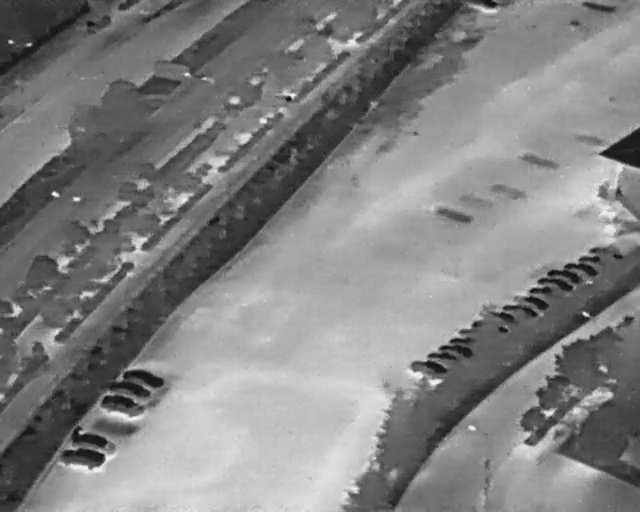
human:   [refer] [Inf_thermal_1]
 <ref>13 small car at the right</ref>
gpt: <box>[[93, 45, 95, 52, 22], [92, 48, 93, 53, 22], [89, 48, 91, 56, 22], [87, 50, 88, 57, 22], [85, 51, 87, 59, 22], [83, 53, 85, 59, 3], [82, 54, 84, 62, 23], [80, 56, 82, 64, 13], [77, 57, 78, 64, 21], [75, 59, 77, 67, 15], [72, 62, 74, 67, 15], [71, 63, 72, 68, 5], [70, 64, 72, 72, 11]]</box>

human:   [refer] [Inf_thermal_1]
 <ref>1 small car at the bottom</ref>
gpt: <box>[[65, 67, 68, 75, 18]]</box>

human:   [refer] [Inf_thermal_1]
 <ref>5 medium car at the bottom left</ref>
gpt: <box>[[21, 69, 23, 78, 16], [18, 71, 21, 80, 16], [17, 74, 20, 83, 10], [13, 81, 16, 91, 17], [10, 84, 14, 94, 8]]</box>